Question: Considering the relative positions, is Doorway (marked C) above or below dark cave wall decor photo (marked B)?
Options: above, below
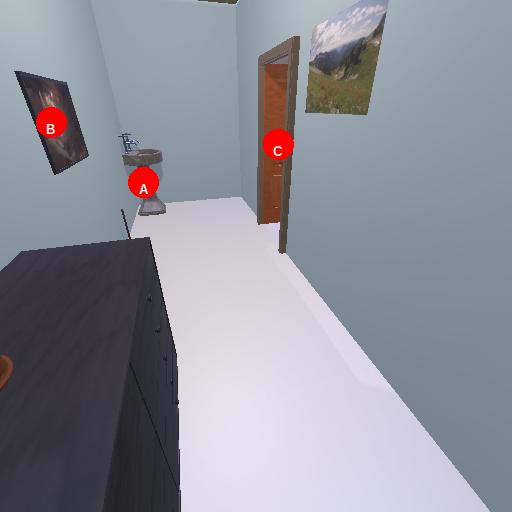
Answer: above